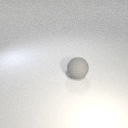
large gray rubber sphere